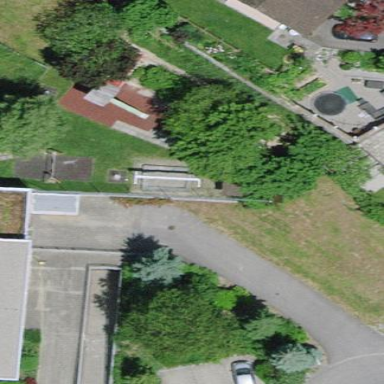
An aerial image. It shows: Playground area for leisure activities on the land.